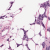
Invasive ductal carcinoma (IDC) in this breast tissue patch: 1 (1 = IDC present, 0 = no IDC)